Question: I created tabbar template app. I changed from UIViewController to UINavigationController in the MainWindow.xib. Then I added "next screen" button. When user taps on this button I will push a new view controller. But how can I do this?

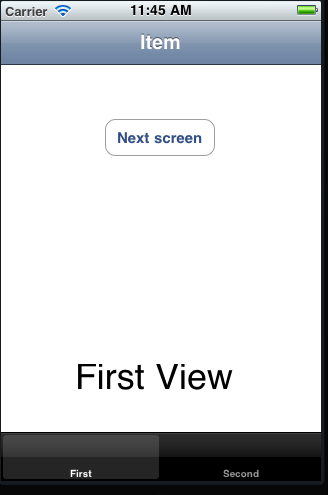
Answer: To push to next ViewController
[self.navigationController pushViewController:nameOfYourViewController animated:YES];